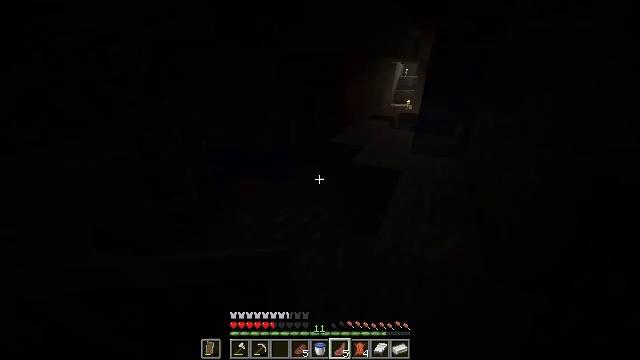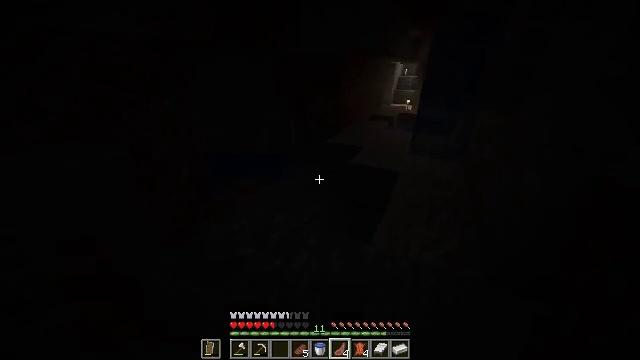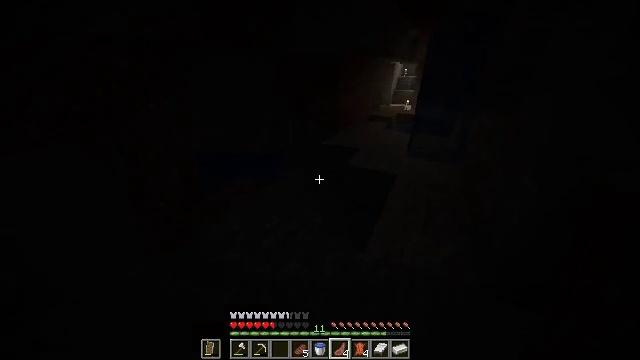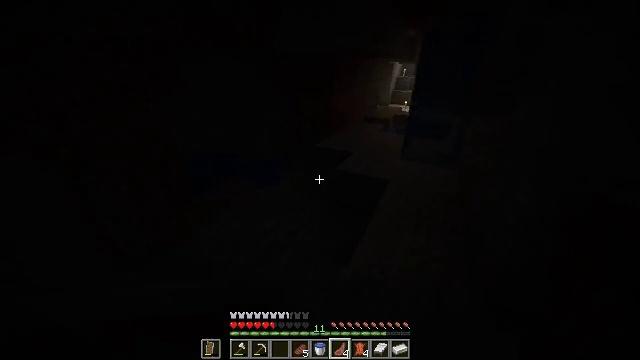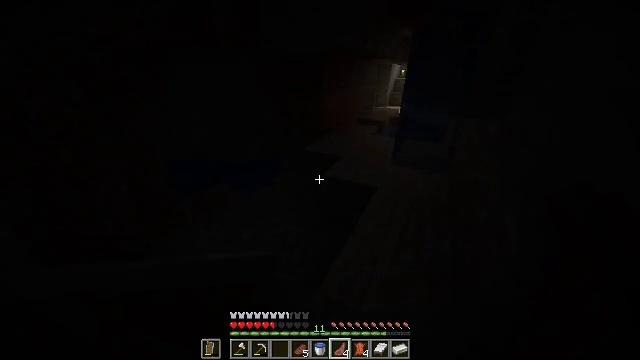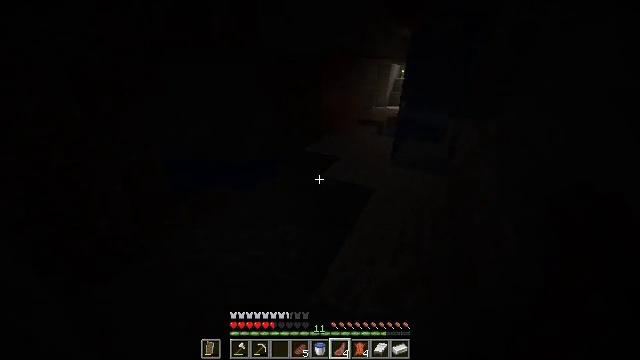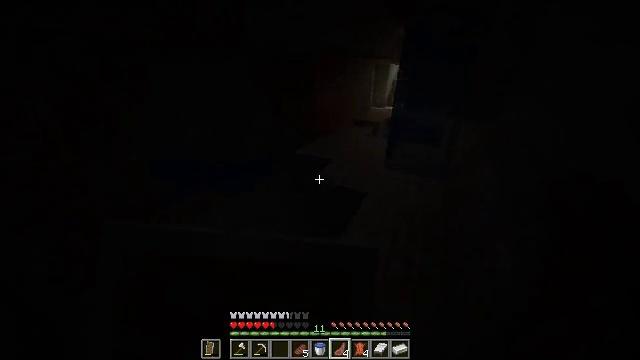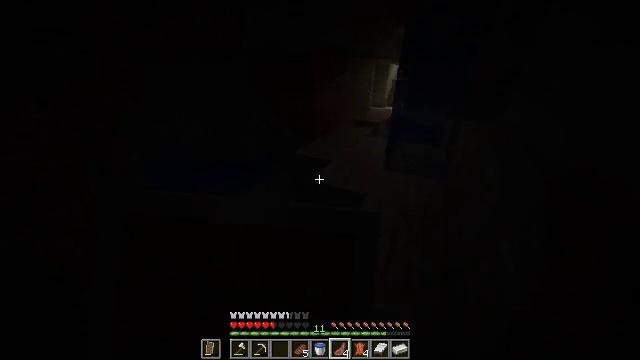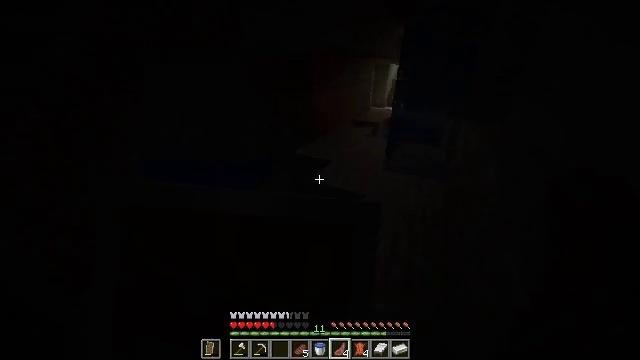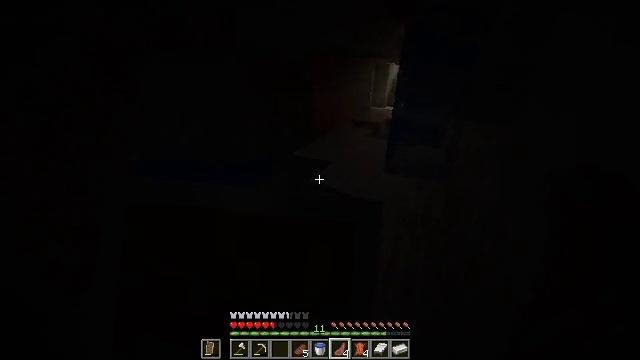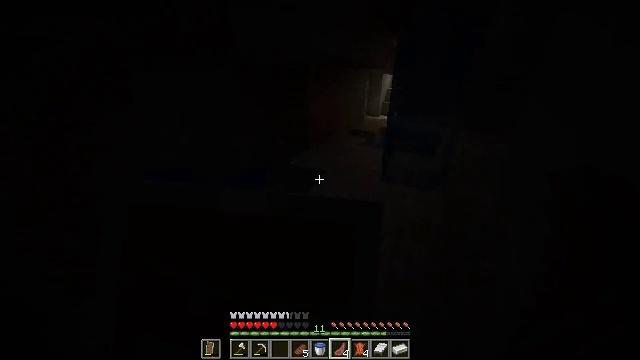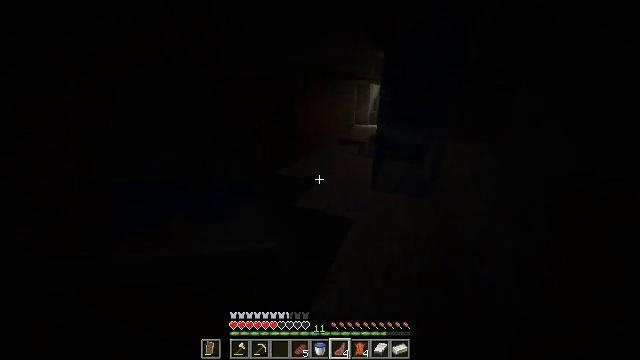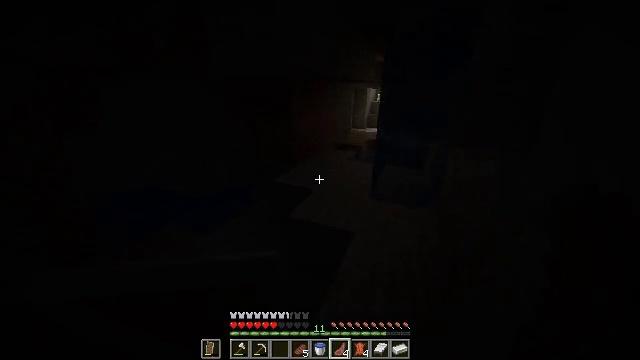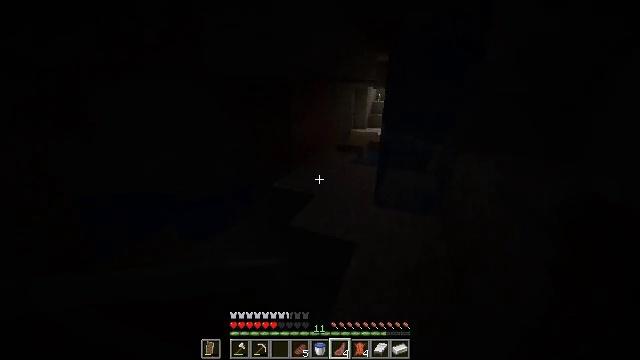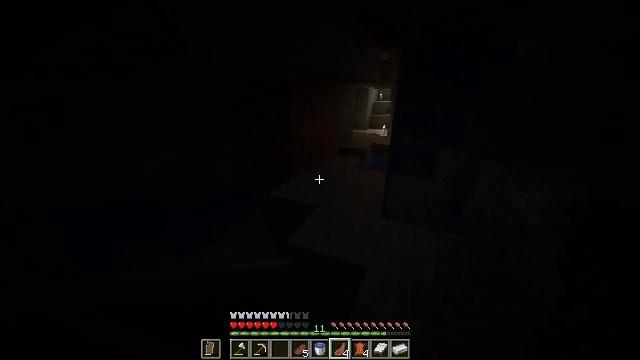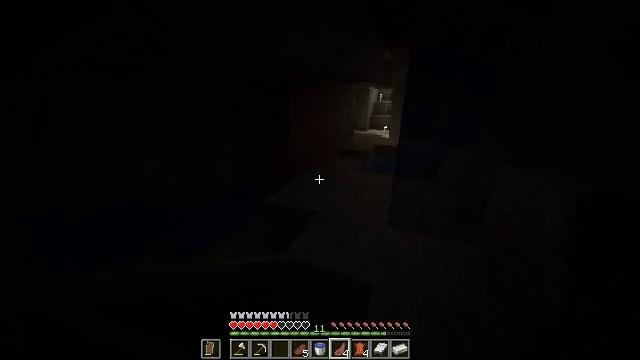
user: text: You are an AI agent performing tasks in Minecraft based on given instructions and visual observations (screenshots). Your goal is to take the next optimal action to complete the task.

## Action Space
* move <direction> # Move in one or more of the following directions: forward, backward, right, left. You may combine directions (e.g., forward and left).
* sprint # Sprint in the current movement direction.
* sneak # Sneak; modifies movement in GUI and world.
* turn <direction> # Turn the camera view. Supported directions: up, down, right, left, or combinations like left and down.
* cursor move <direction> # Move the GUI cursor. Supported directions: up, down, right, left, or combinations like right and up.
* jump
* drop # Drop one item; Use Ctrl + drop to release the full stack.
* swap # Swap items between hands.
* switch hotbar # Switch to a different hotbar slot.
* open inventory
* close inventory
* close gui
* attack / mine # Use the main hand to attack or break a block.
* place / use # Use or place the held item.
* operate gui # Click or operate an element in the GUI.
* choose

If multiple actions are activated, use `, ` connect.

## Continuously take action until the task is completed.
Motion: motion action
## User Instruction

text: Gather coal ore with a pickaxe.
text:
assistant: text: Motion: move forward and move right, sprint, use / place
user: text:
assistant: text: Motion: move forward and move right, sprint, use / place
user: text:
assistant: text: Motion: move forward and move right, sprint, use / place
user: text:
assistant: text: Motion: move forward and move right, sprint, use / place
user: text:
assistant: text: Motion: move forward and move right, sprint, use / place
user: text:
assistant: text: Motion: move forward, sprint, use / place
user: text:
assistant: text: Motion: move forward, sprint, use / place
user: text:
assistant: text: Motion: move forward, sprint, use / place
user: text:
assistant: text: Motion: move forward, sprint, use / place
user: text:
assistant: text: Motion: move forward, sprint, turn right and up, use / place
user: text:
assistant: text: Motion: move forward, sprint, turn right and up
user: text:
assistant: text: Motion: move forward, sprint
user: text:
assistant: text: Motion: move forward, sprint
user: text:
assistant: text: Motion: move forward, sprint
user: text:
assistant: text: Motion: move forward, sprint
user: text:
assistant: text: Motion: move forward, sprint
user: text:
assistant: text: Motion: move forward, sprint
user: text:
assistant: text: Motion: move forward, sprint
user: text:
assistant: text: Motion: move forward, sprint
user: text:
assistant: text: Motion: move forward, sprint
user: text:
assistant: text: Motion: move forward, sprint, turn right and up
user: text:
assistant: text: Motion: move forward, sprint, turn right and up
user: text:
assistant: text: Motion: move forward, sprint, turn right and up
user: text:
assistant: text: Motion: move forward, sprint
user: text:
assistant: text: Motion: move forward, sprint
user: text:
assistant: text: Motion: move forward, sprint
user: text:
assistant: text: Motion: move forward, sprint
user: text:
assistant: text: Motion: move forward, sprint
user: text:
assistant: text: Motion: move forward, sprint
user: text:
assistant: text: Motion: move forward, sprint